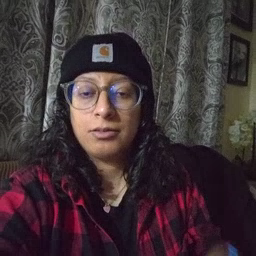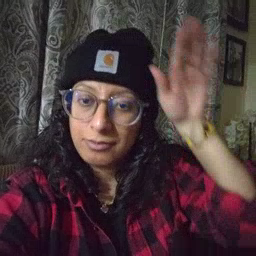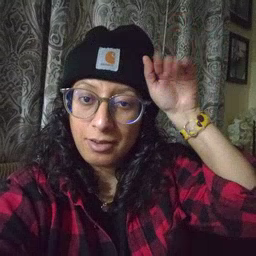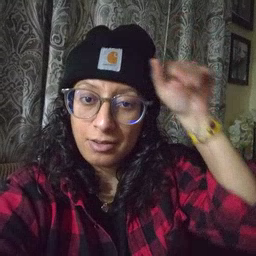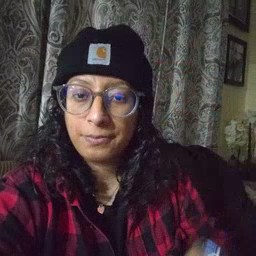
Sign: donkey